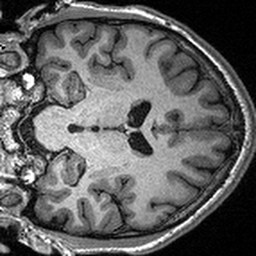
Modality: T1w
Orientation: coronal
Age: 21
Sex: male